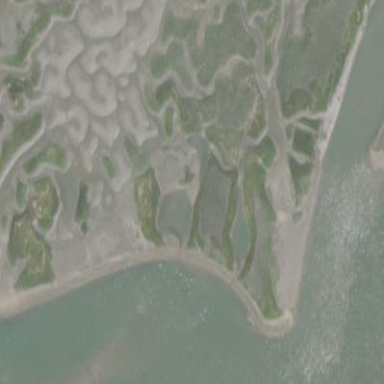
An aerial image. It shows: Tidal marsh wetland area.